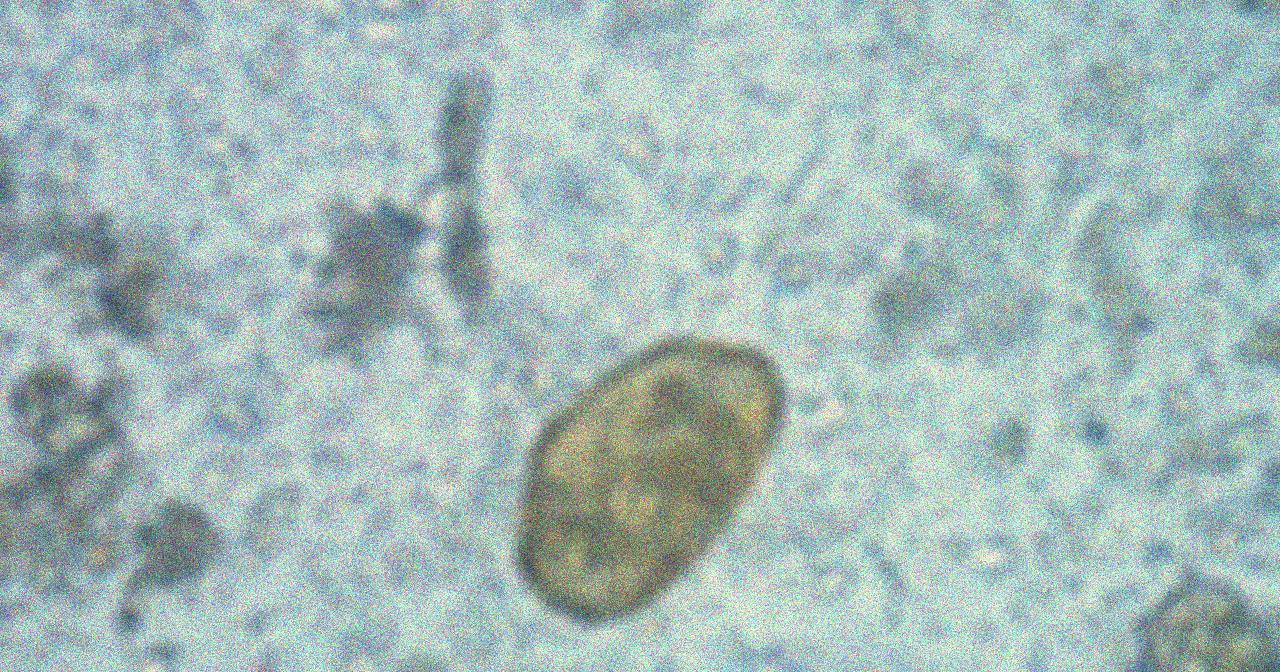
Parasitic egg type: Paragonimus spp